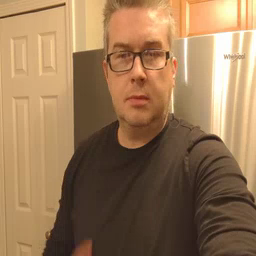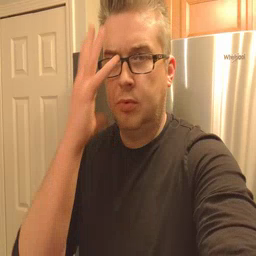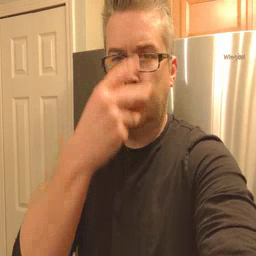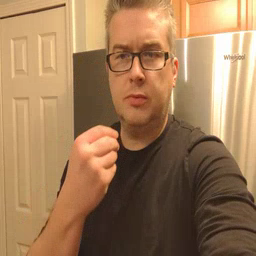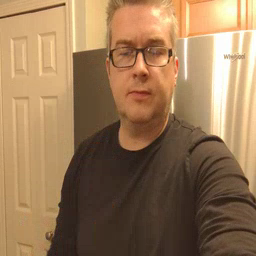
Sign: pretty